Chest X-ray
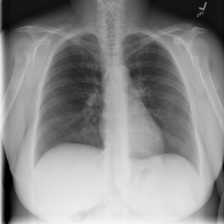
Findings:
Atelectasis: negative
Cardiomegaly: negative
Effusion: negative
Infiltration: negative
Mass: negative
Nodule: negative
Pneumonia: negative
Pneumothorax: negative
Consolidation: negative
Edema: negative
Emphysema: negative
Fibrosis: negative
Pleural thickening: negative
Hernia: negative